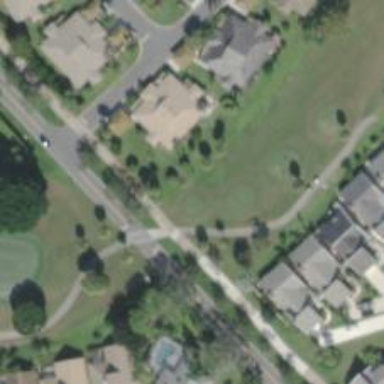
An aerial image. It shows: Golf tee.